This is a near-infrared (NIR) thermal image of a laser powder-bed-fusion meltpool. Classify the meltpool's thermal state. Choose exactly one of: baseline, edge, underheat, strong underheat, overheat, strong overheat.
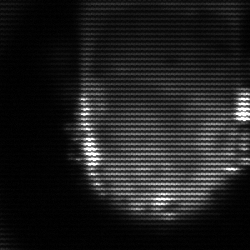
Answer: baseline